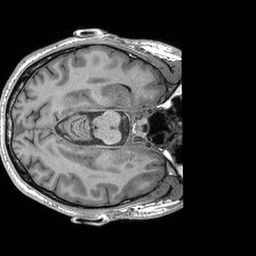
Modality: T1w
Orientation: axial
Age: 38
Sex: male
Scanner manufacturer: siemens
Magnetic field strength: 3 T
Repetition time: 2.4 s
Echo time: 0.00191 s